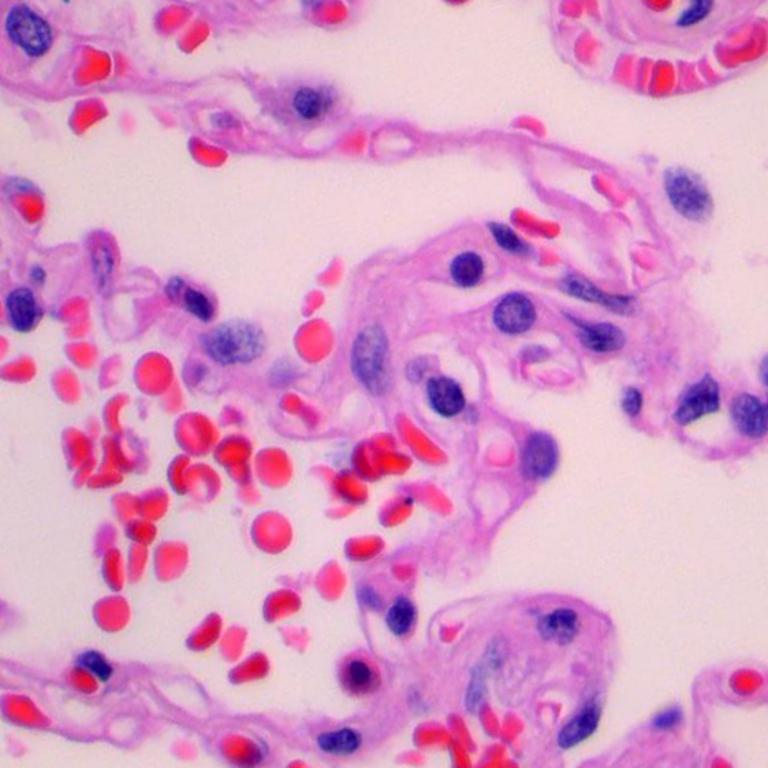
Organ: lung
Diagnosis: benign